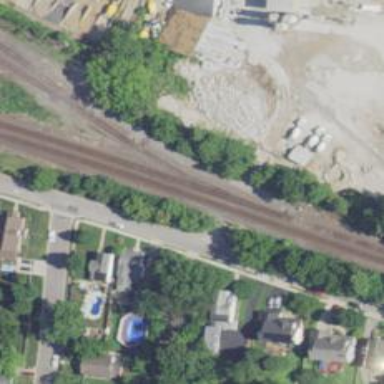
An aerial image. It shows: Junction on the railway.